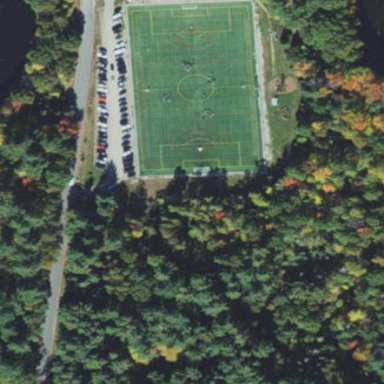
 providing recreational space for sports activities."